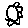
Label: flower